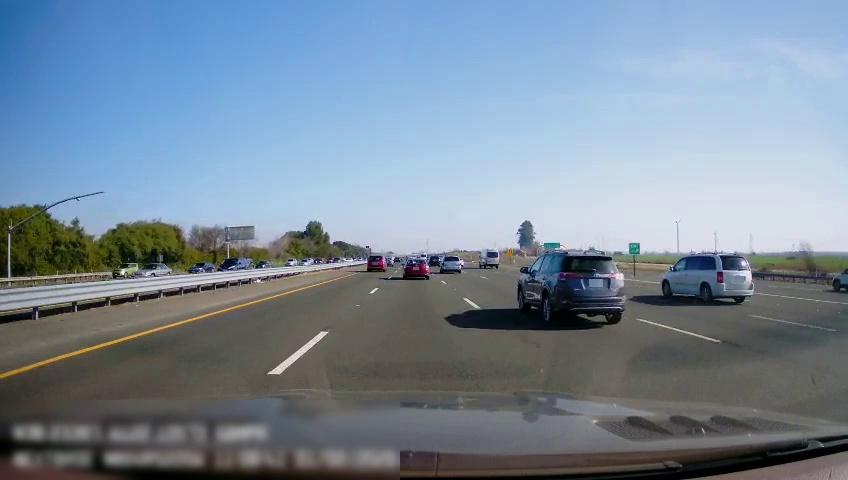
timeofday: Day
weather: Sunny
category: Drivable Space
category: Drivable Space
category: Drivable Space
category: Vehicles | Van
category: Vehicles | SUV
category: Vehicles | Van
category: Vehicles | SUV
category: Vehicles | Van
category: Vehicles | Van
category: Vehicles | Car
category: Vehicles | Car
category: Vehicles | Truck
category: Vehicles | Car
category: Vehicles | Car
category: Vehicles | Car
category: Vehicles | Car
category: Vehicles | Car
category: Vehicles | Car
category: Lanes | Alternate Lane
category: Lanes | Current Lane
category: Lanes | Current Lane
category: Lanes | Alternate Lane
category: Lanes | Alternate Lane
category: Lanes | Alternate Lane
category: Lanes | Alternate Lane
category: Lanes | Alternate Lane
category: Traffic | Signs
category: Traffic | Signs
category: Traffic | Signs